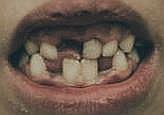
Condition: hypodontia